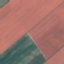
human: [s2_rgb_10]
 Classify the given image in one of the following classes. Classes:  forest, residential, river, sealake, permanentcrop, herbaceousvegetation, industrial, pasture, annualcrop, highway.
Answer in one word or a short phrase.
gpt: AnnualCrop